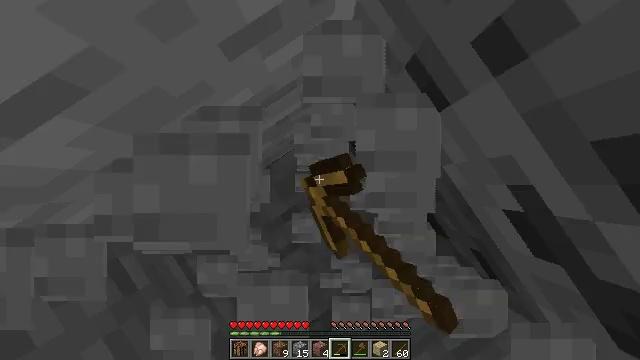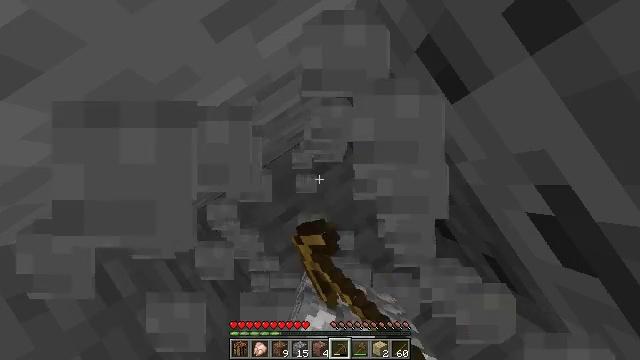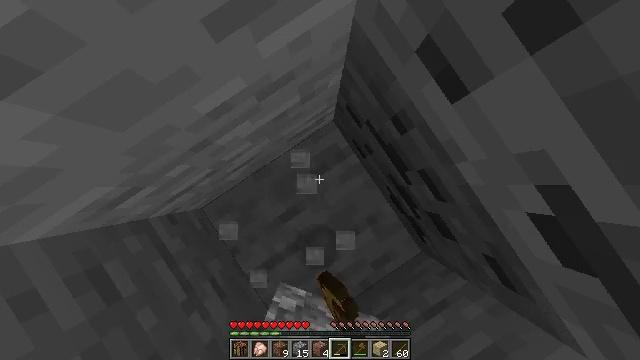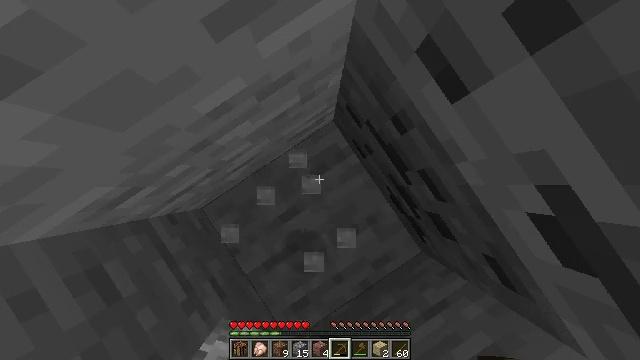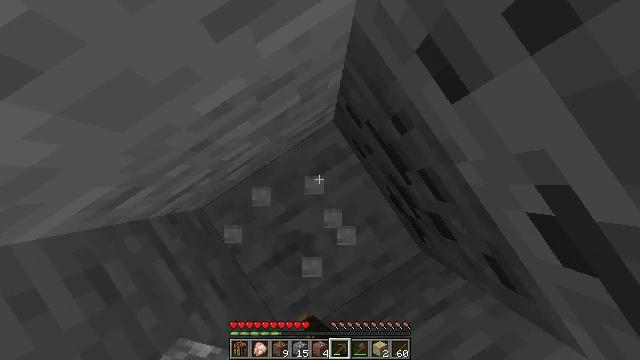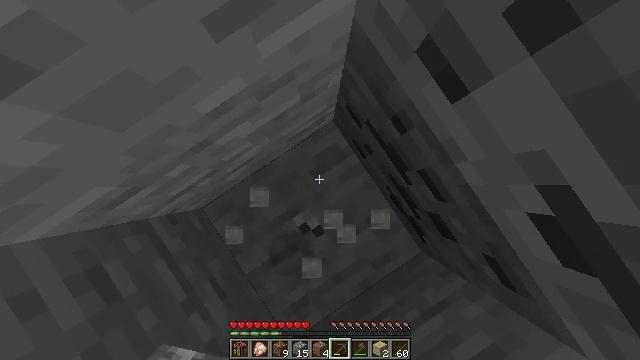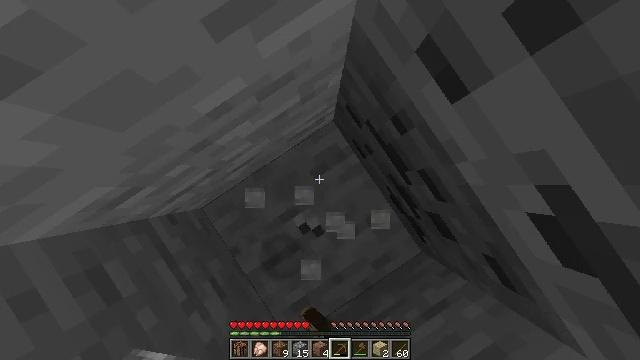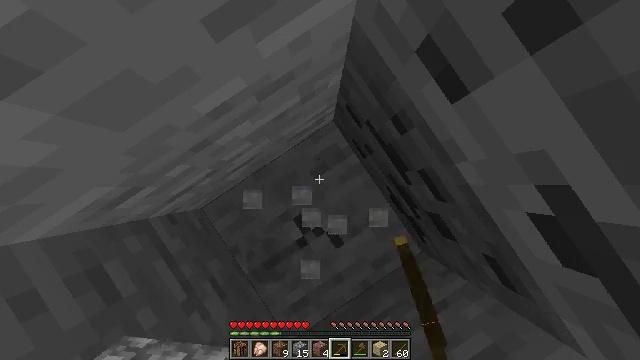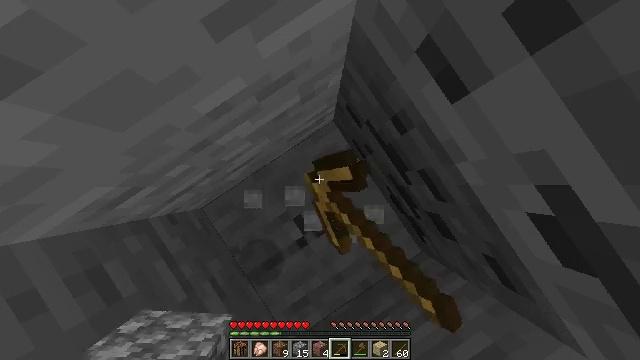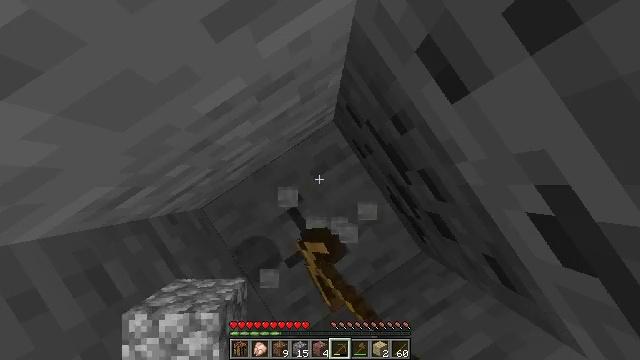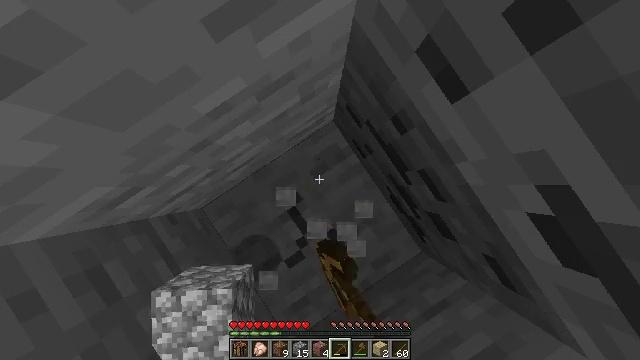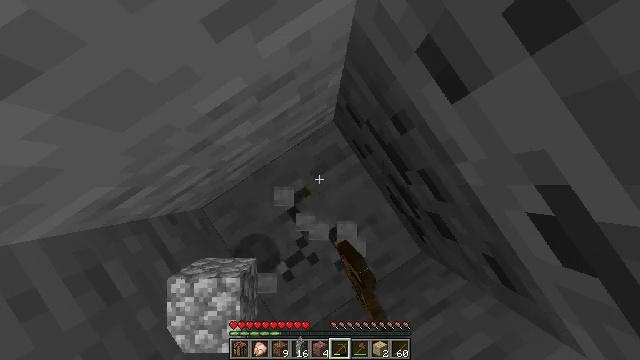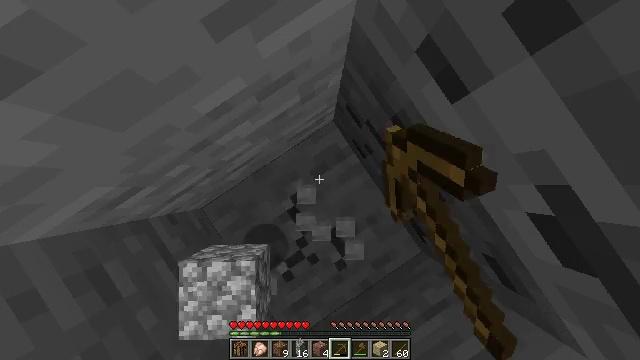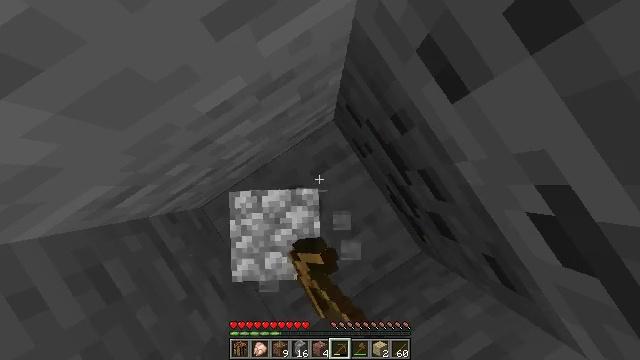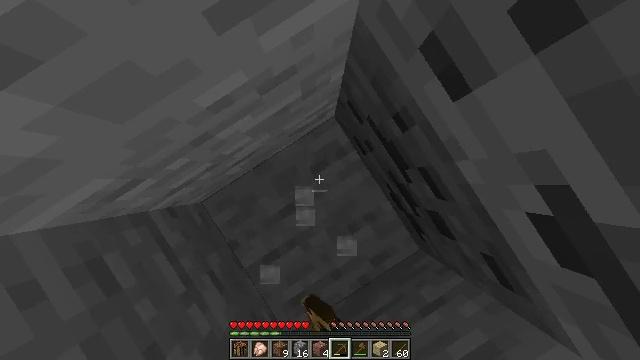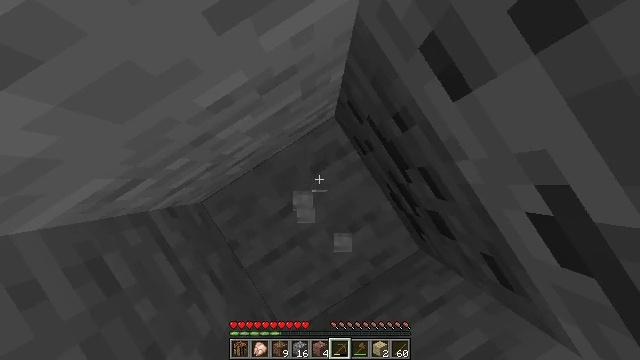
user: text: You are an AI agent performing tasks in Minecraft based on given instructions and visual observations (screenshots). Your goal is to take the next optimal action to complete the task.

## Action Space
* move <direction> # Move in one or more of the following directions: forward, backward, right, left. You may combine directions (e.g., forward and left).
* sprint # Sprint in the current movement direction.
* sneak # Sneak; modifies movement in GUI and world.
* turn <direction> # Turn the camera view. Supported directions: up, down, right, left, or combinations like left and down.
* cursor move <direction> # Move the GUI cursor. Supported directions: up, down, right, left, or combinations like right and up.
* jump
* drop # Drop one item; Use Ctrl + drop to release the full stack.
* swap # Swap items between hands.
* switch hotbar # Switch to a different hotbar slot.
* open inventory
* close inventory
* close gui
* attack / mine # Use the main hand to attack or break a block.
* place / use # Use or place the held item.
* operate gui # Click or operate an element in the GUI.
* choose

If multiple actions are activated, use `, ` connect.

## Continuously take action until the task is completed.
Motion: motion action
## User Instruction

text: Break the coal ore to collect coal.
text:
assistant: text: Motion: attack / mine
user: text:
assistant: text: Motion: attack / mine
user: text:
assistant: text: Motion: attack / mine
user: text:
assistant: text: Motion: attack / mine
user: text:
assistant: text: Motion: attack / mine
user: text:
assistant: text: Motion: attack / mine
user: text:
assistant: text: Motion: attack / mine
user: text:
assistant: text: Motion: attack / mine
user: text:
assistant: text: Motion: attack / mine
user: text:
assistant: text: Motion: attack / mine
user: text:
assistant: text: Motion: attack / mine
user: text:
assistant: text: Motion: attack / mine
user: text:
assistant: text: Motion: no_op
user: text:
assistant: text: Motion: no_op
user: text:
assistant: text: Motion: no_op
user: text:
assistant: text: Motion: no_op
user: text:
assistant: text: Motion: turn left
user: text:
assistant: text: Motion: turn right and up
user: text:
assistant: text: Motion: turn right and up
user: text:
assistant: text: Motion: turn right and up
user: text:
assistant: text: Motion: turn right and up
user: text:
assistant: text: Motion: turn right and up
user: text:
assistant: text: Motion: no_op
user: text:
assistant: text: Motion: no_op
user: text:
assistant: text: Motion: no_op
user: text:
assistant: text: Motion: no_op
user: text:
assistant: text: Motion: no_op
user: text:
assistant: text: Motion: turn up
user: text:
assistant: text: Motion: turn right
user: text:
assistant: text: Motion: turn right, attack / mine